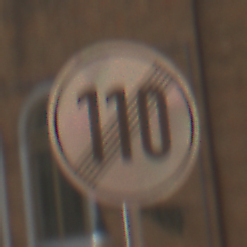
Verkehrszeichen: EndeGeschwindigkeit110
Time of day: MorningAfternoon
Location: Outdoor (Urban)
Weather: Clear
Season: NotSpecified
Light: Natural